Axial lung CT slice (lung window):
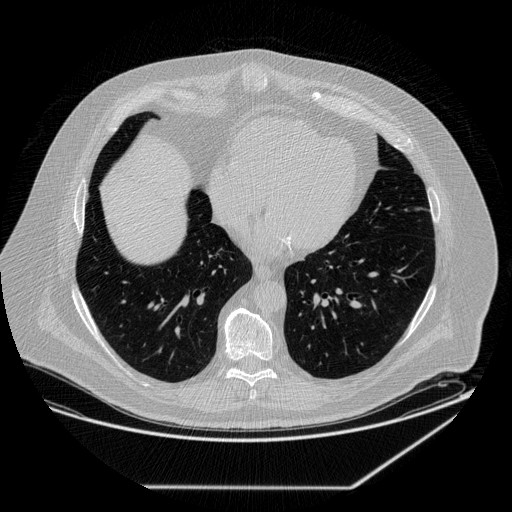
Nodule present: no